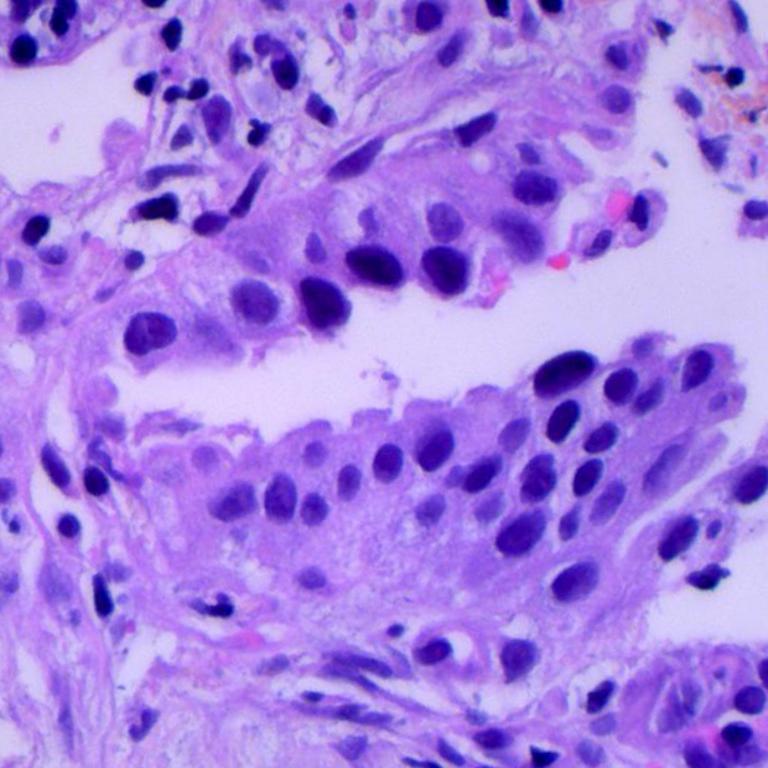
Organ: lung
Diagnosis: adenocarcinomas